Interaction volume radius: 5 \u00c5
Interaction volume height: 15 \u00c5
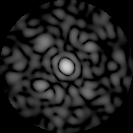
Disorder parameter: 0.7128